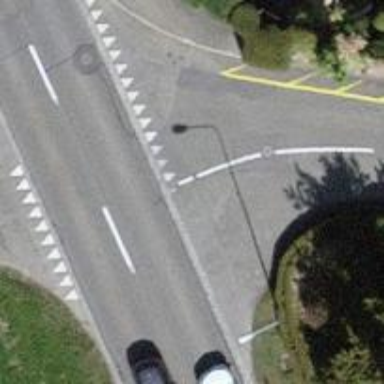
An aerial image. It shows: Road with "give way" sign.